Question: I created a Google Apps Script 'Code.gs' as follows to remove the Gmail label from every thread that is older than 'X' days and labeled 'Y'.
'''
function archiveYThreads() {
// Every thread, older than two days, and labeled "Unread Feeds".
var threads = GmailApp.search('label:"Unread Feeds" older_than:2d');
for (var i = 0; i < threads.length; i++) {
threads[i].removeLabel("Unread Feeds");
}
}
'''
According to the <URL>, the function 'removeLabel' exists. Alternatively, I found some sources that use 'deleteLabel'. However, with both I get the error that both functions do not exist, after having set a time-based trigger:

Can anybody please help me detecting why the function does not work?
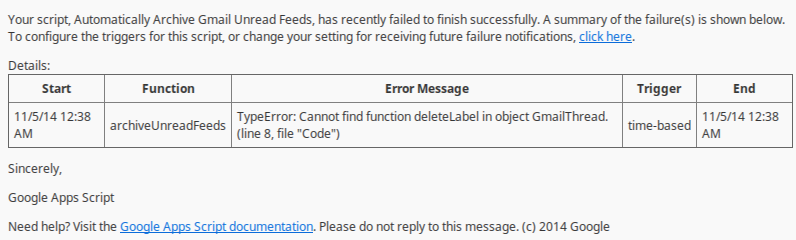
Answer: You have to supply an object of type GmailLabel as the argument to removeLabel() method. Try this snippet.
'''
function archiveYThreads() {
var label = GmailApp.getUserLabelByName("Unread Feeds");
var threads = GmailApp.search('label:"Unread Feeds" older_than:2d');
for (var i = 0; i < threads.length; i++) {
threads[i].removeLabel(label);
}
}
'''